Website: home-depot
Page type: customer-info-address
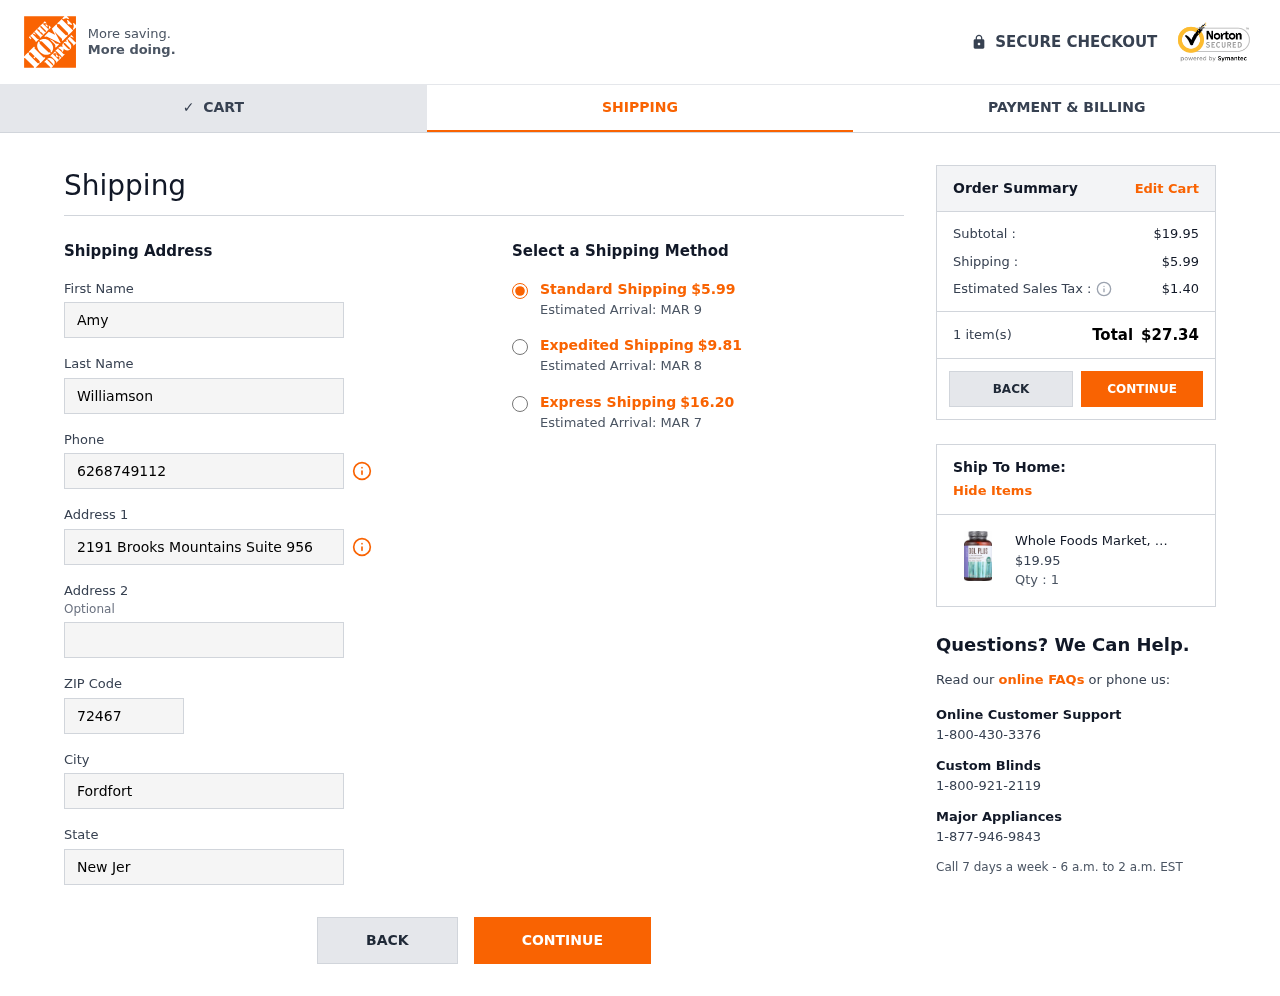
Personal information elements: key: PII_CITY
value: Fordfort
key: PII_FIRSTNAME
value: Amy
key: PII_LASTNAME
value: Williamson
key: PII_PHONE
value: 6268749112
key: PII_POSTCODE
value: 72467
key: PII_STATE
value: New Jersey
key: PII_STREET
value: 2191 Brooks Mountains Suite 956
Product elements: key: PRODUCT1_NAME
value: Whole Foods Market, DGL Plus, 100 ct
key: PRODUCT1_PRICE
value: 19.95
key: PRODUCT1_QUANTITY
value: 1
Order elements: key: ORDER_SHIPPING_COST
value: $5.99
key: ORDER_DELIVERY_DATE
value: Estimated Arrival: MAR 9
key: ORDER_SHIPPING_COST_EXPEDITED
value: $9.81
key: ORDER_DELIVERY_DATE_EXPEDITED
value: Estimated Arrival: MAR 8
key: ORDER_SHIPPING_COST_EXPRESS
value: $16.20
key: ORDER_DELIVERY_DATE_EXPRESS
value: Estimated Arrival: MAR 7
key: ORDER_SUBTOTAL
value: $19.95
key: ORDER_TAX
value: $1.40
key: ORDER_NUM_ITEMS
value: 1 item(s)
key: ORDER_TOTAL
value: $27.34